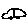
Label: car